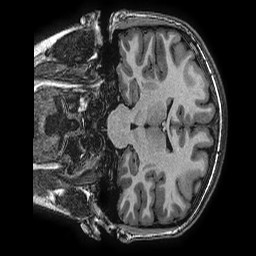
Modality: T1w
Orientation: coronal
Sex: female
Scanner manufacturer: ge
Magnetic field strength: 3 T
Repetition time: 0.0077 s
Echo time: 0.003436 s